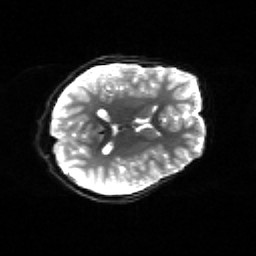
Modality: sbref
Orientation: axial
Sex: female
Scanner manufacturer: siemens
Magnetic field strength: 3 T
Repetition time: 5 s
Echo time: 0.071 s